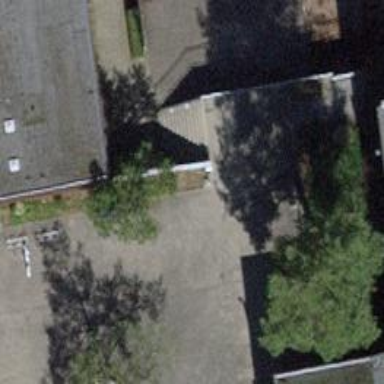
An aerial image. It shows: Set of steps on the road.